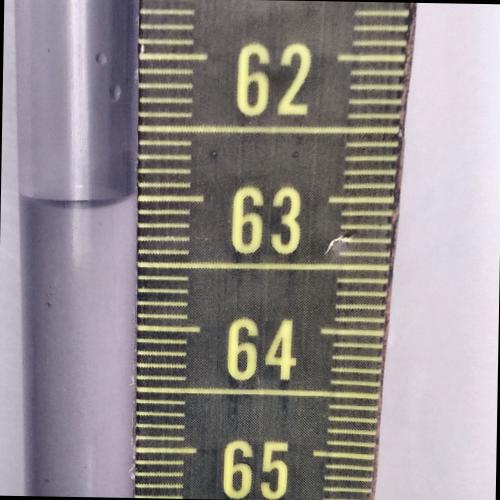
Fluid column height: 63.0 cm